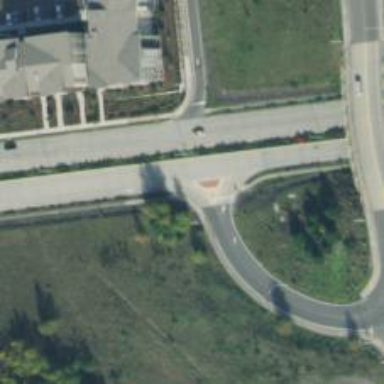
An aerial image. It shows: Secondary link road.